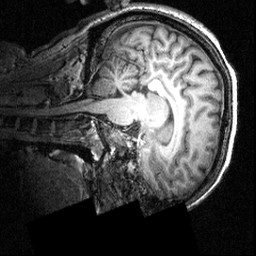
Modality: T1w
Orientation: sagittal
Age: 20
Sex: male
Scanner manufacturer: siemens
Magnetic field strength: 3.951 T
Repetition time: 1.5 s
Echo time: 0.00335 s